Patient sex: M
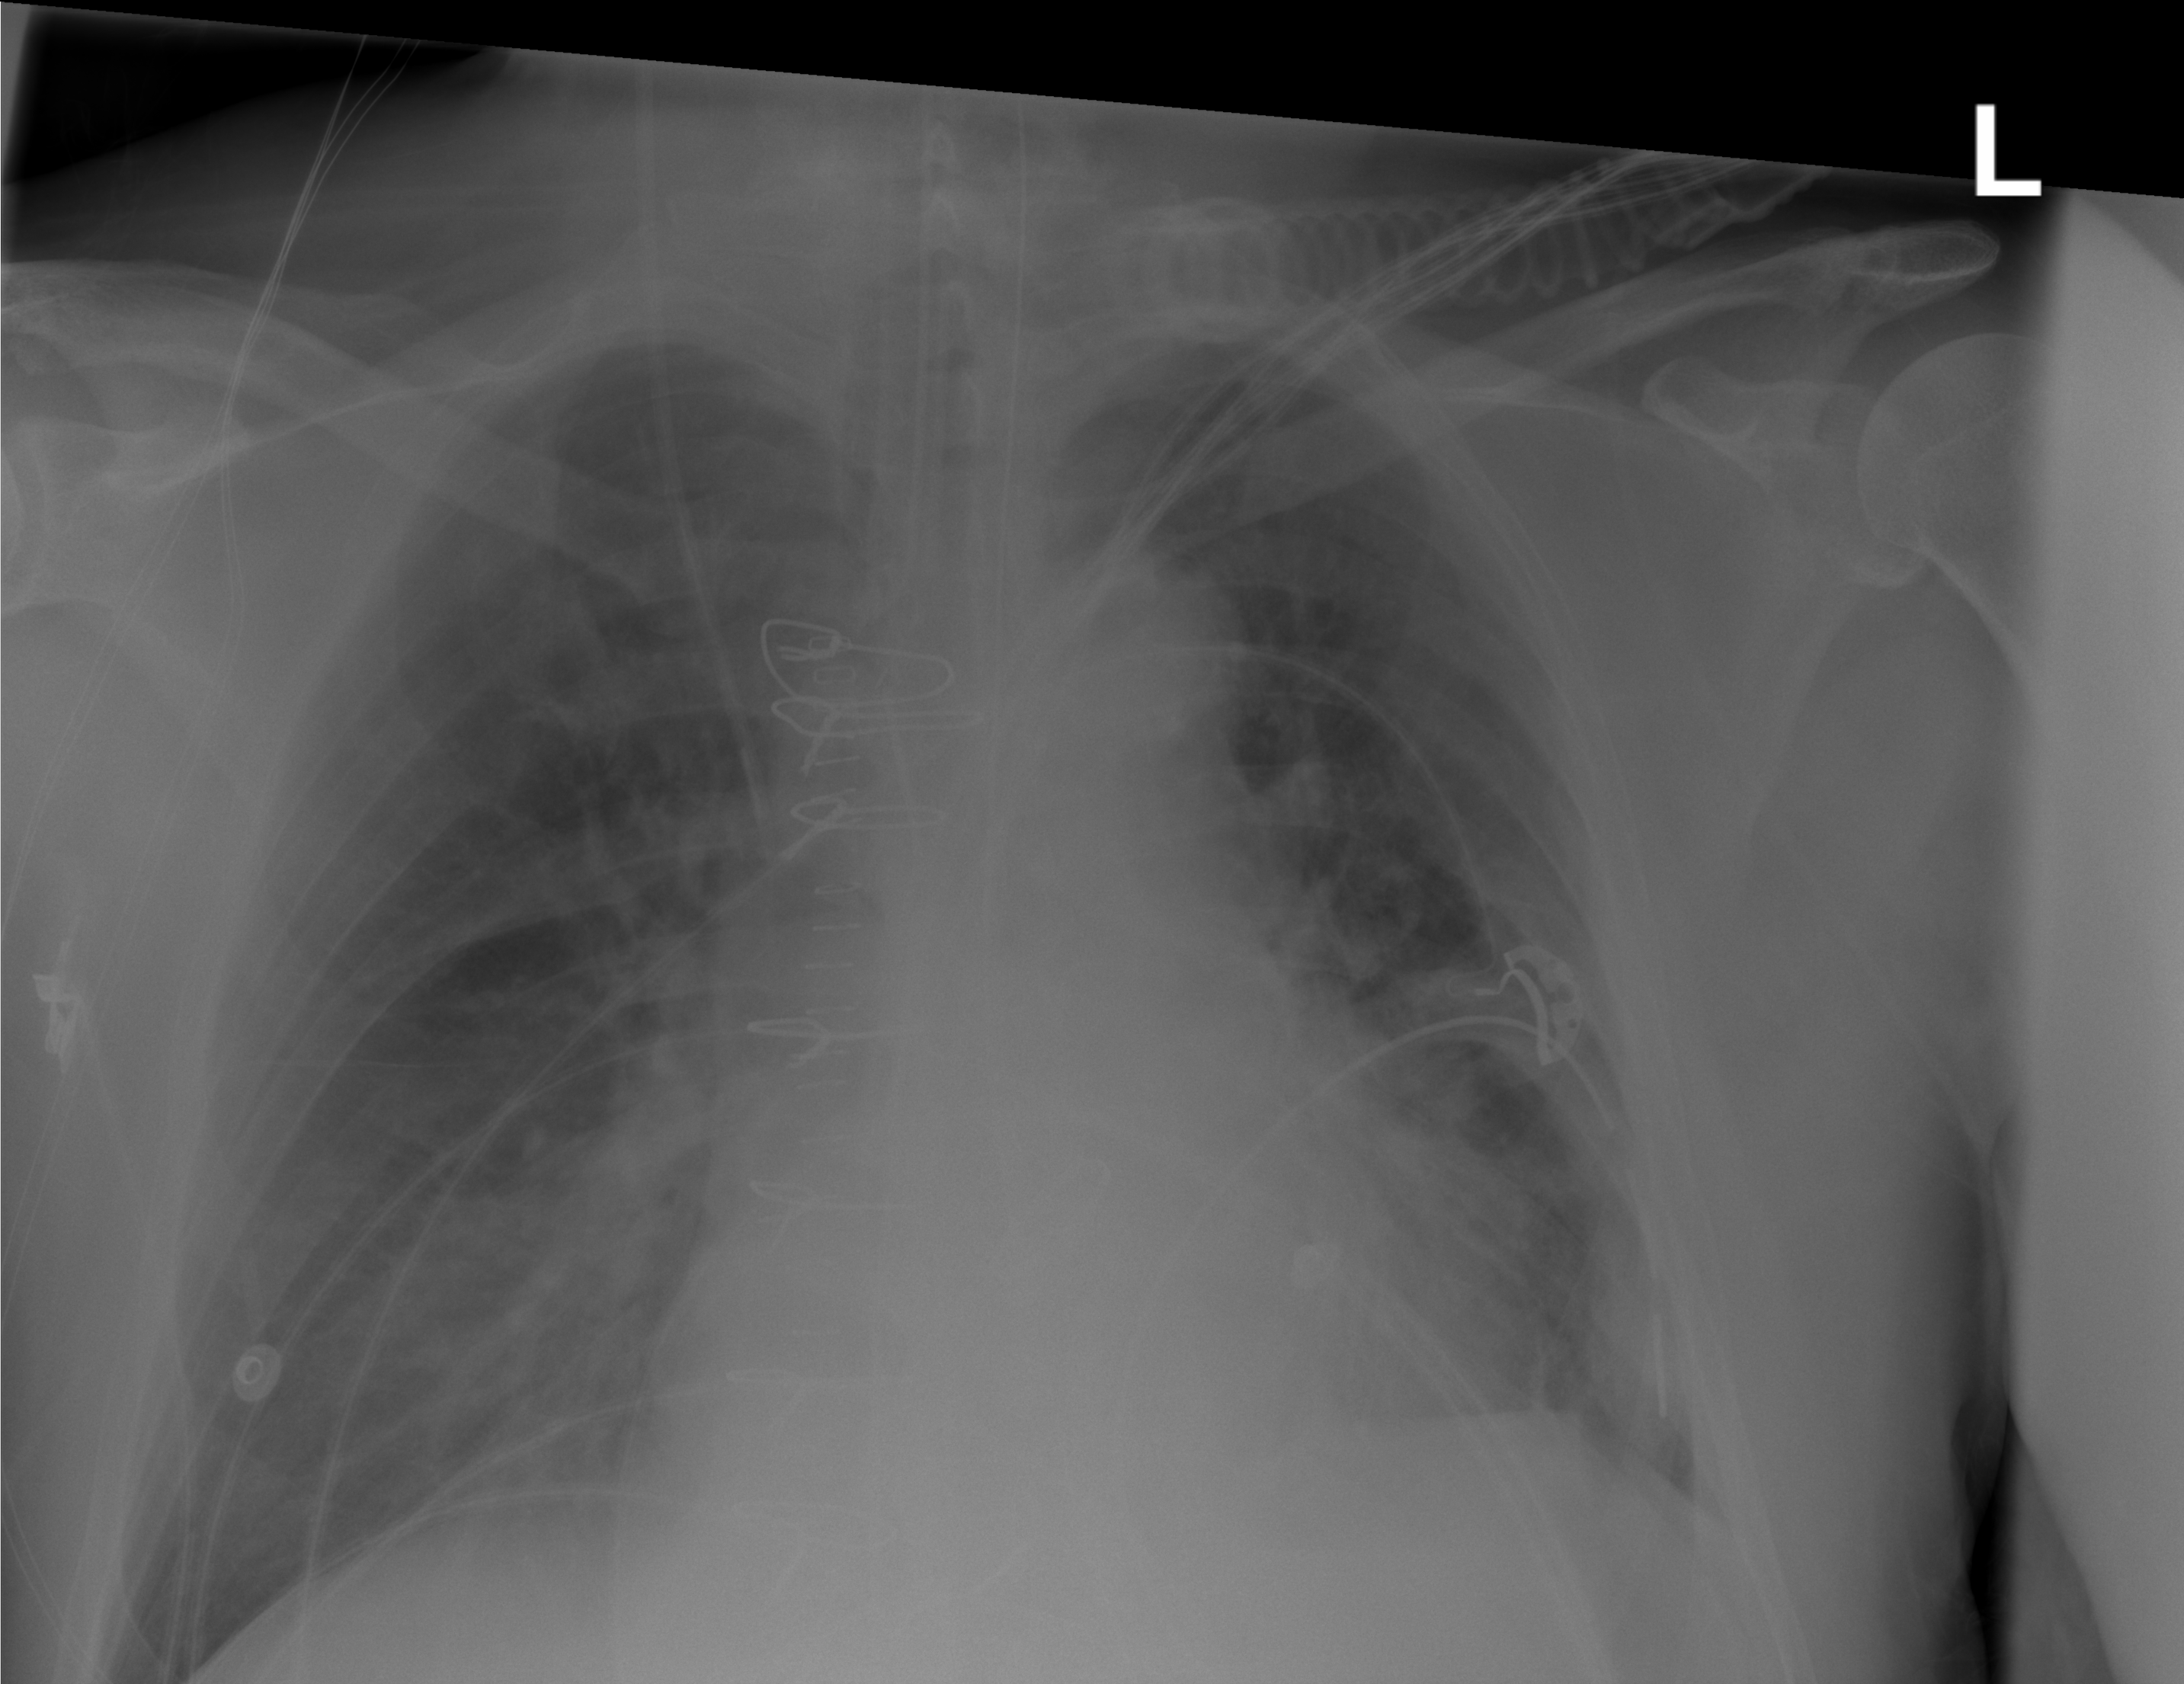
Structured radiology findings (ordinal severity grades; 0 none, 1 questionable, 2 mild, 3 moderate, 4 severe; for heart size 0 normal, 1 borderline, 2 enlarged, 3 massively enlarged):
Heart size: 2
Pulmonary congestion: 2
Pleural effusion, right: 0
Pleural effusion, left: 1
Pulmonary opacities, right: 2
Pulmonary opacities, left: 2
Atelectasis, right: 2
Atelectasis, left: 2